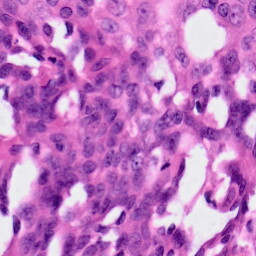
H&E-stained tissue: Ovarian